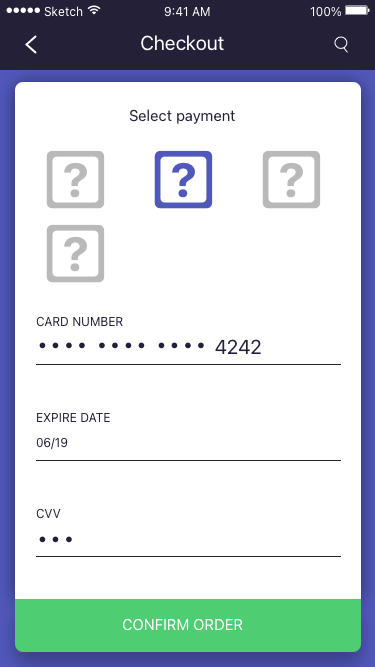
Text in this UI design:
CONFIRM ORDER
•••
CVV
06/19
EXPIRE DATE
•••• •••• •••• 4242
CARD NUMBER




Select payment
Checkout